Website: home-depot
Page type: account-selection
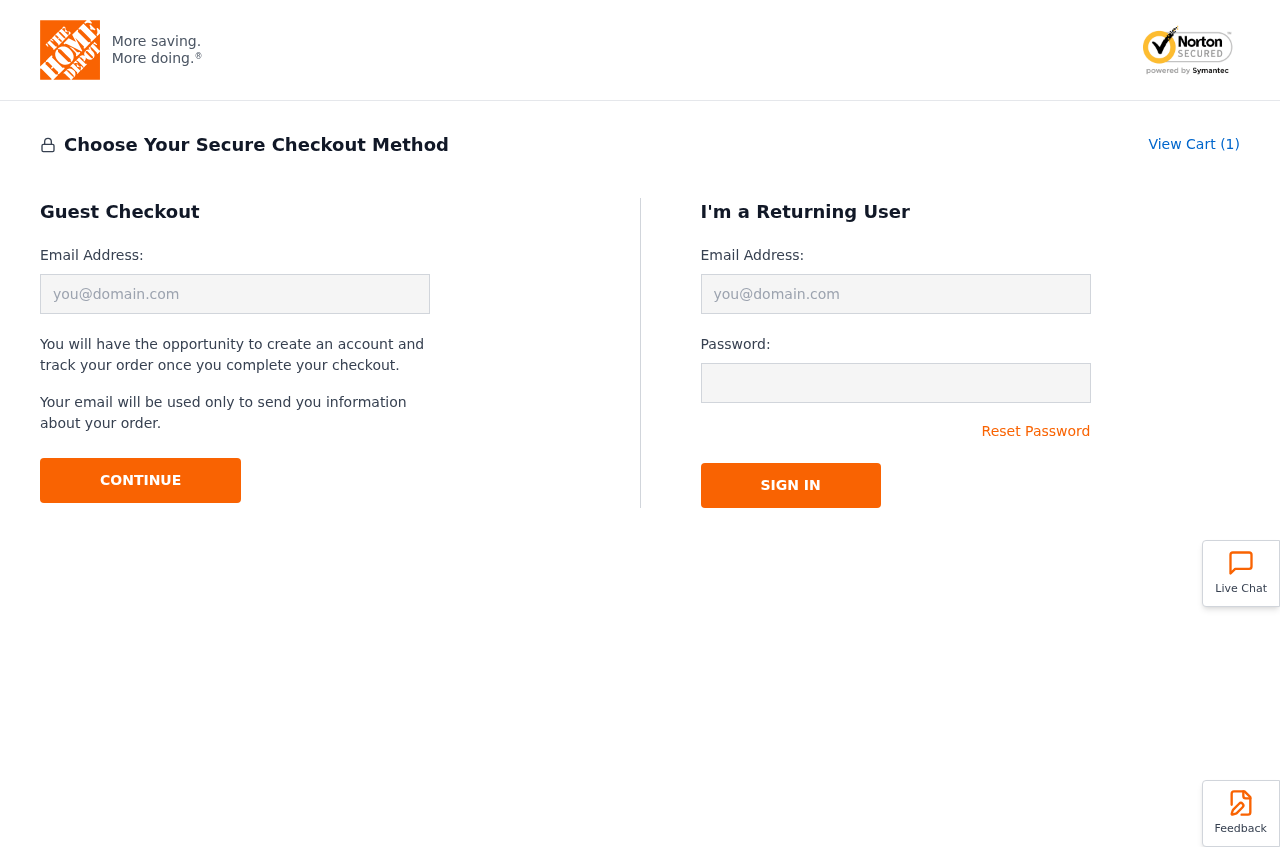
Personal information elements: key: PII_EMAIL
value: amandaibarra@yahoo.com
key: PII_LOGIN_USERNAME
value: aibarra960
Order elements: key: ORDER_NUM_ITEMS
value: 1